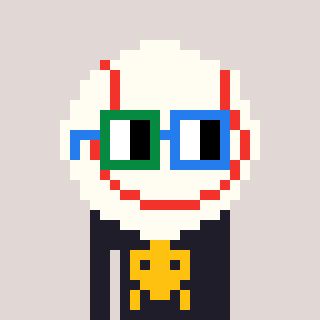
a pixel art character with square green and blue glasses, a baseball ball-shaped head and a grayscale-colored body on a warm background